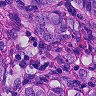
Metastatic tissue present: yes